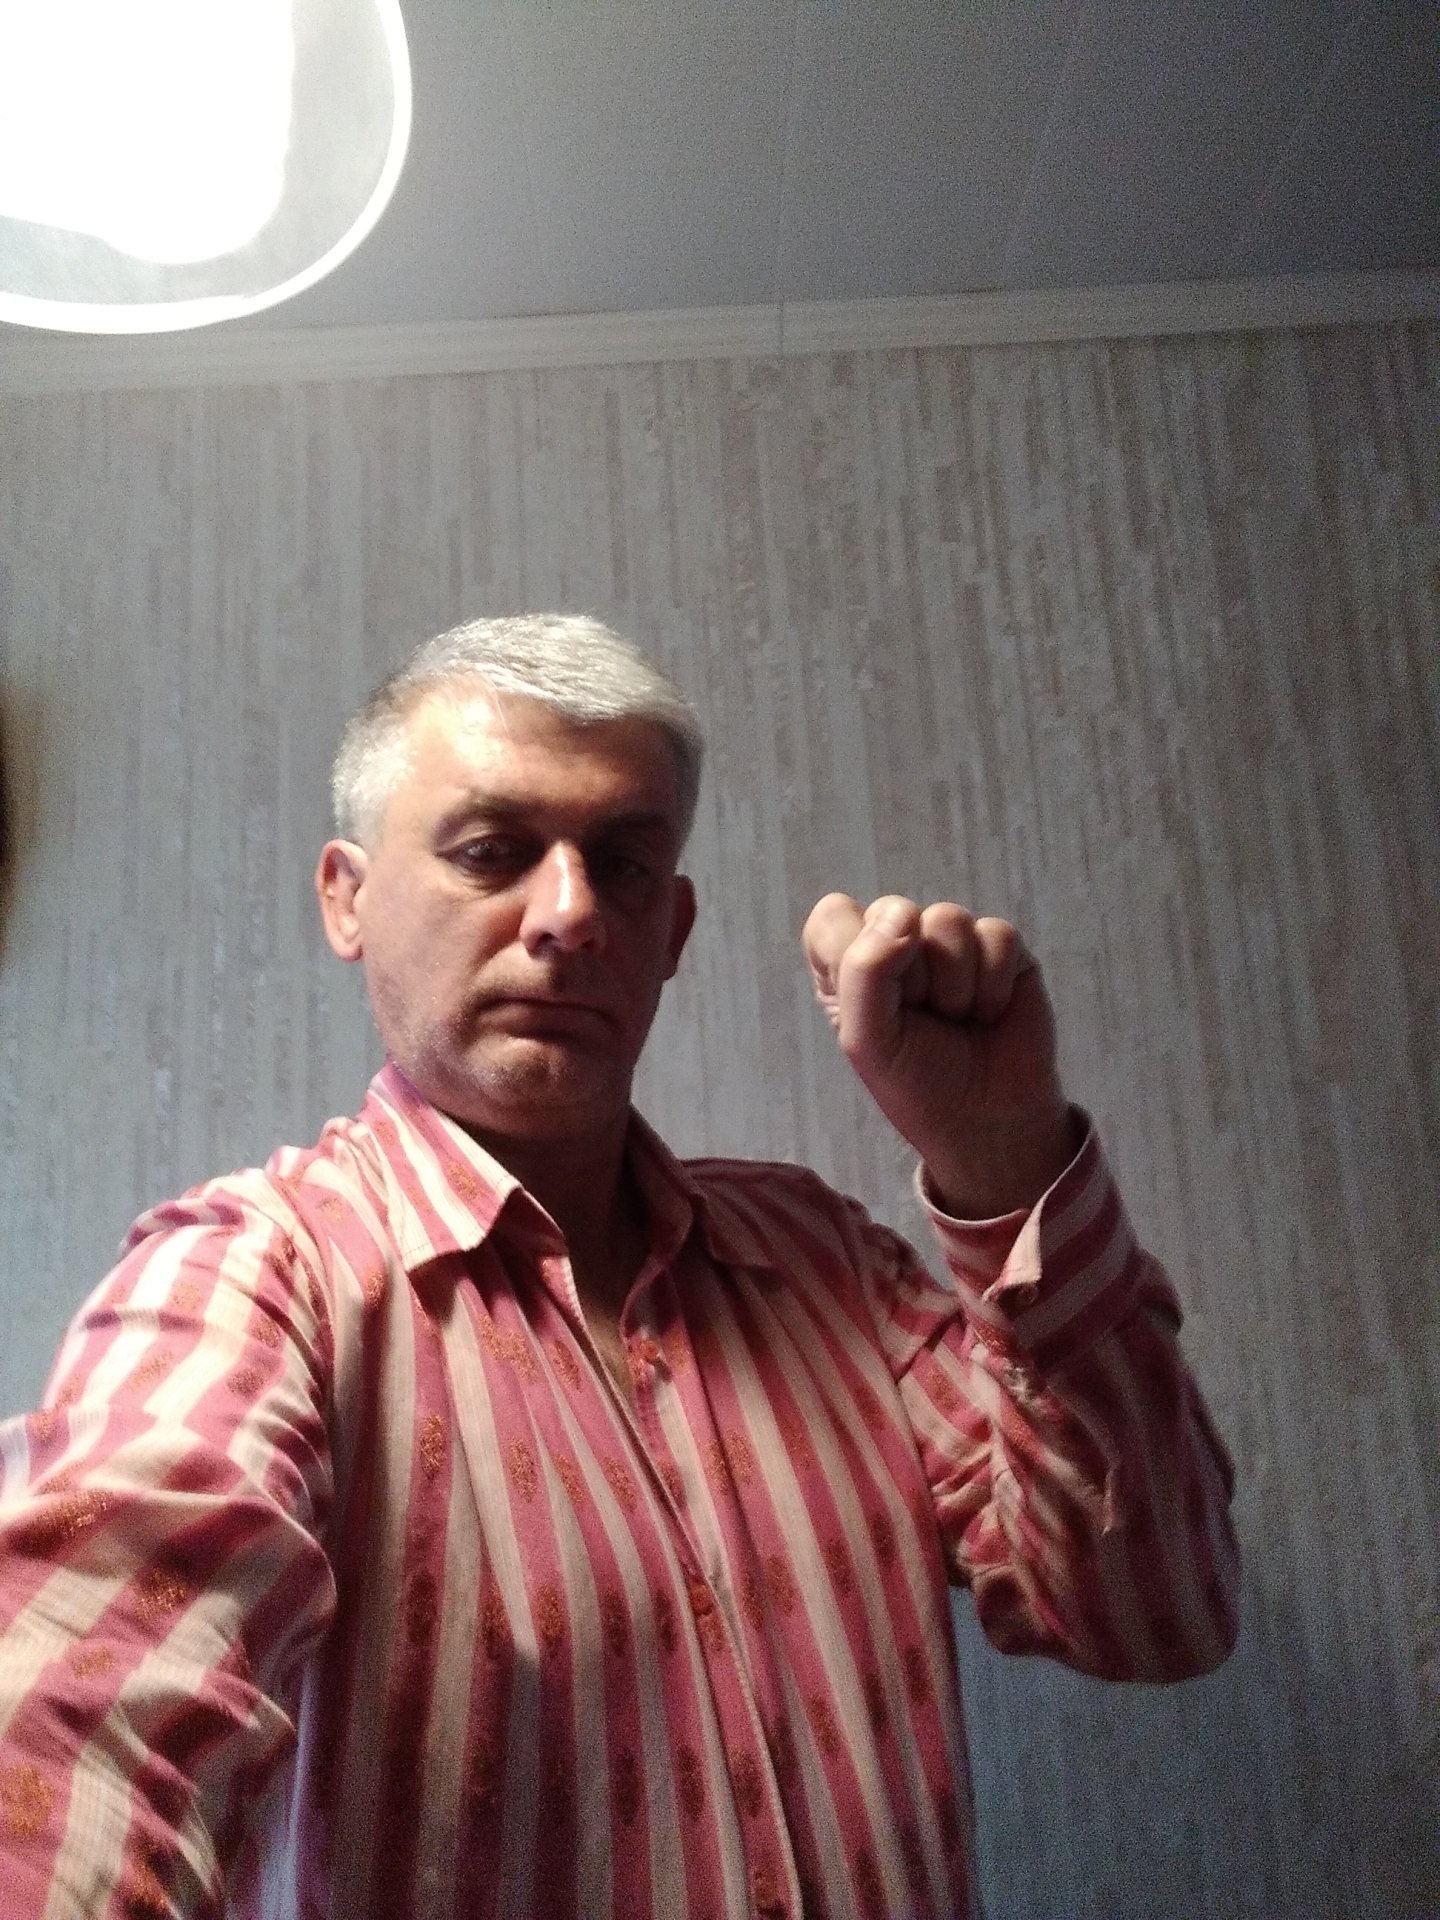
Label: noise